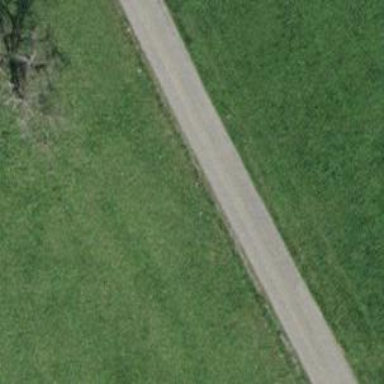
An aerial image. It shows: Asphalt alley designated as service road.